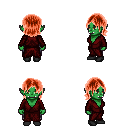
a pixel art fantasy rpg character, female body template, orc, green skin, red robe, metal pants, red long bangs hairstyle, black shoes, four views (front, back, left, right), 2x2 character sprite sheet, small pixel art, hard edges, no anti-aliasing